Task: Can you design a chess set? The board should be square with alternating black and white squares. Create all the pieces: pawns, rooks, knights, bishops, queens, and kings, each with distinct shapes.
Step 3555:
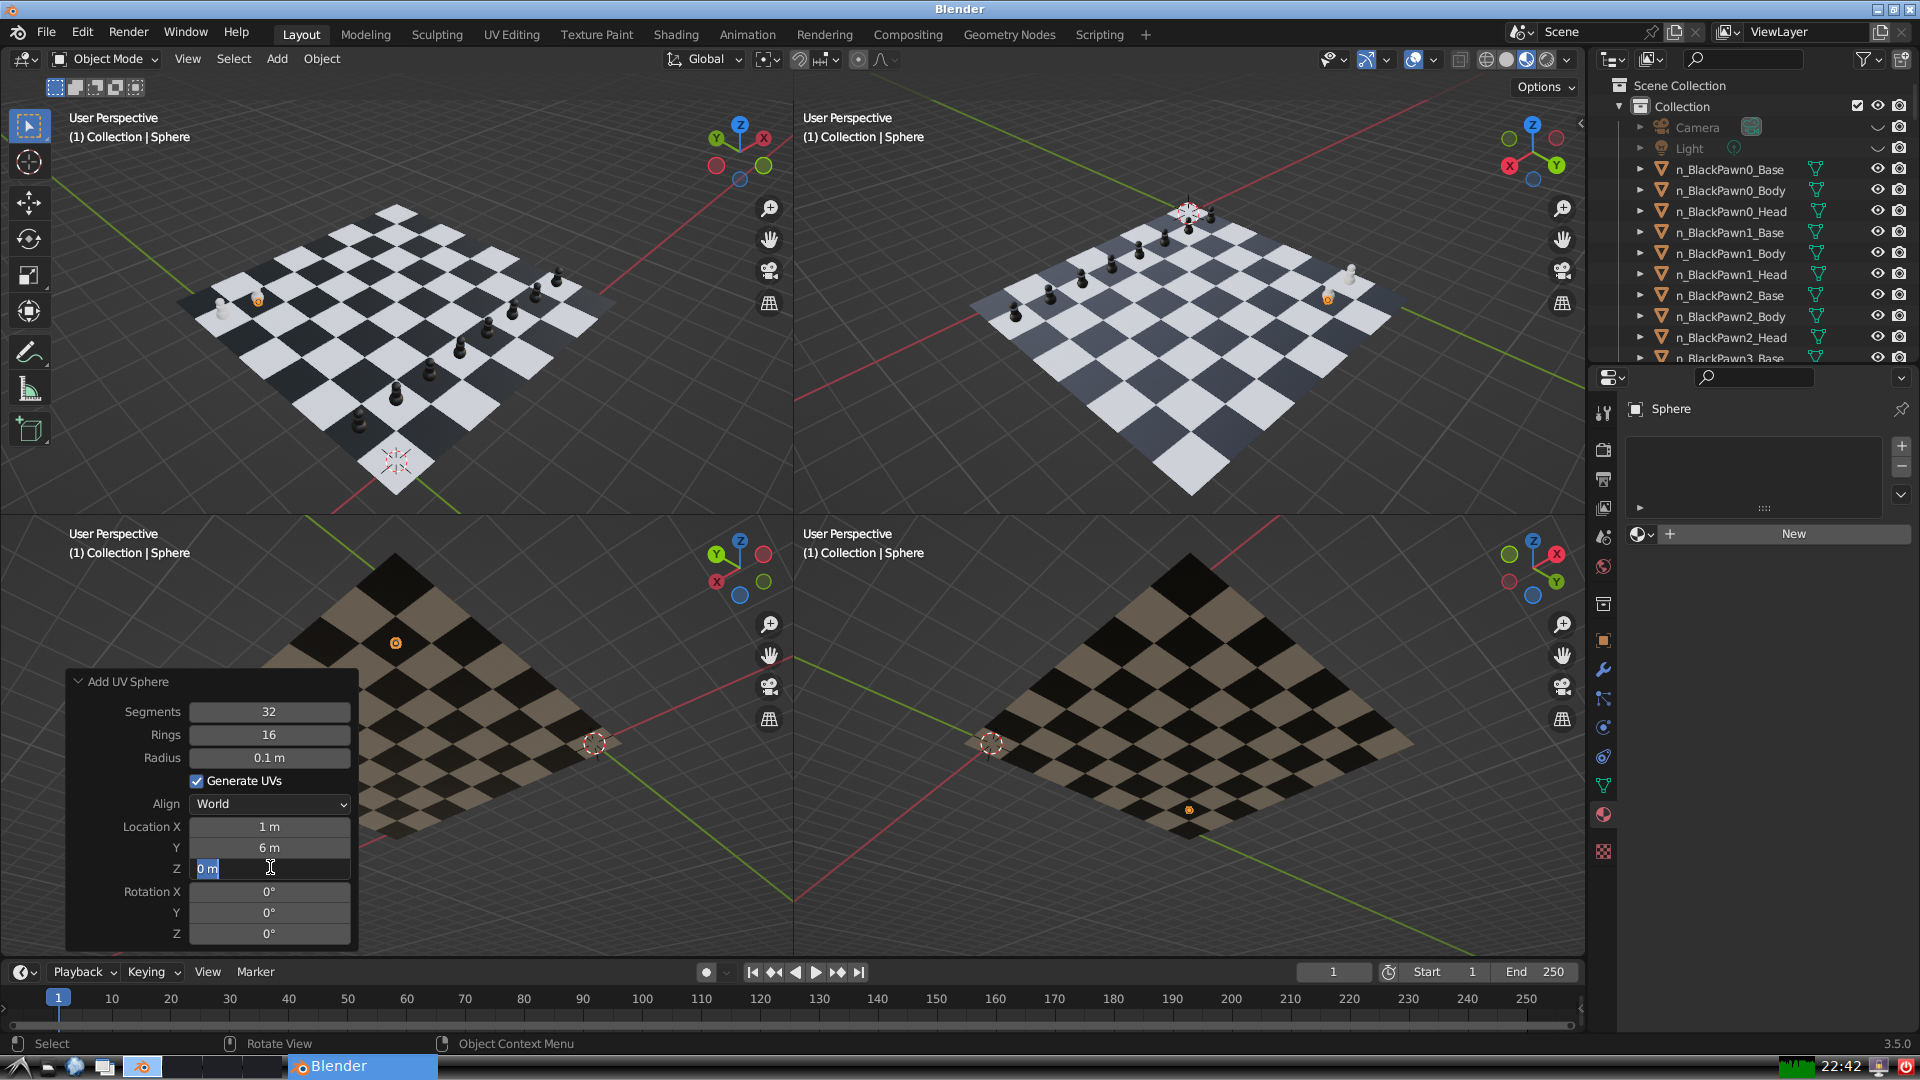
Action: input_text: 0.5